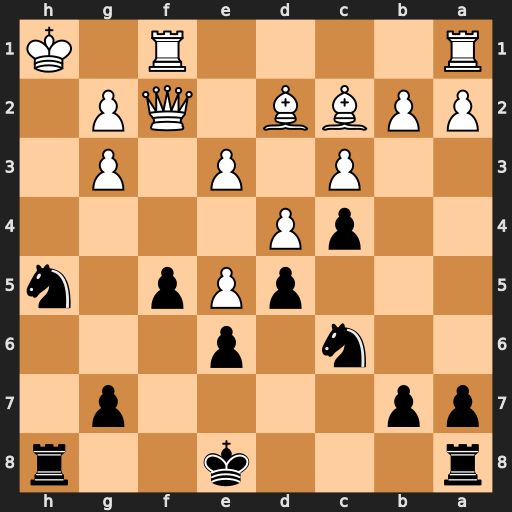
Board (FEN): r3k2r/pp4p1/2n1p3/3pPp1n/2pP4/2P1P1P1/PPBB1QP1/R4R1K
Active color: b
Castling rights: kq
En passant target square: -
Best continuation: Nxg3+ Kg1 Rh1#